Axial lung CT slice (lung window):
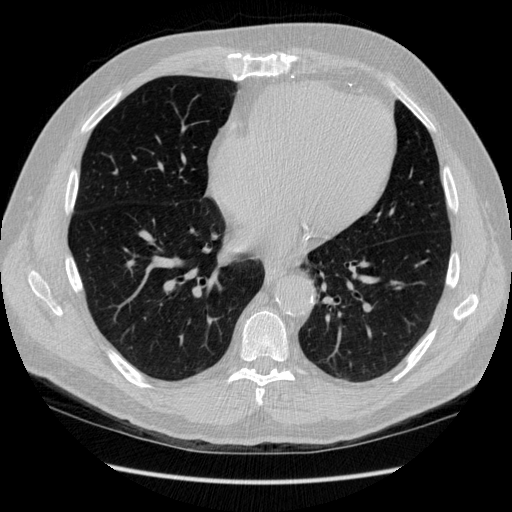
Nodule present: no